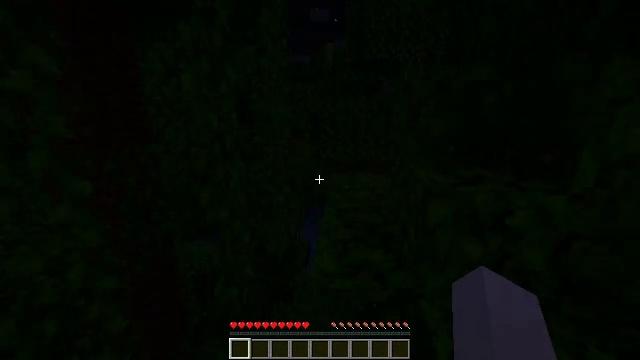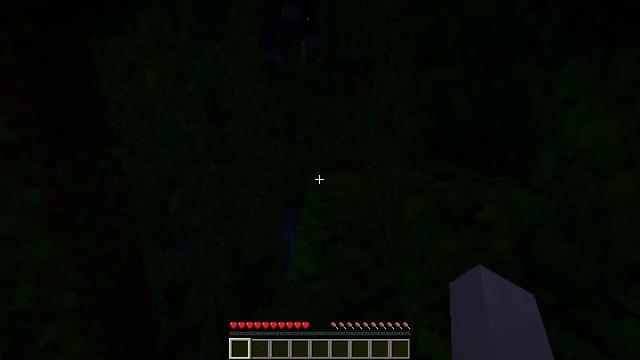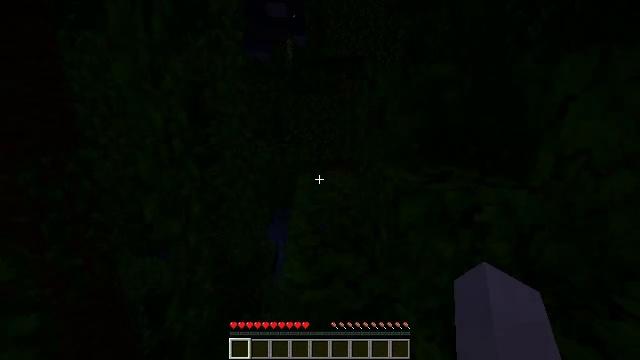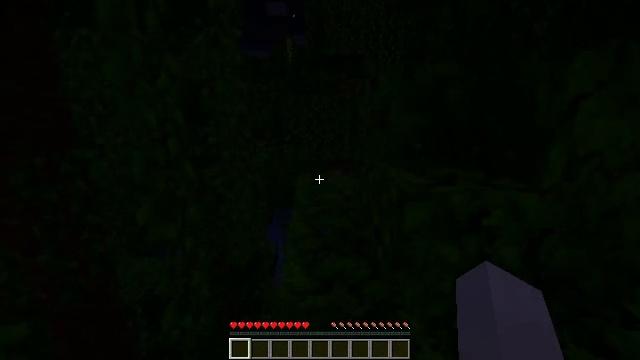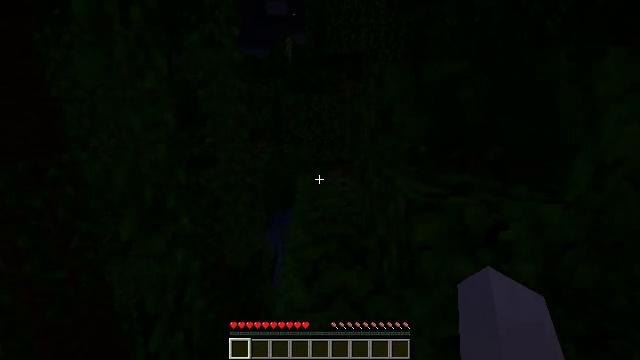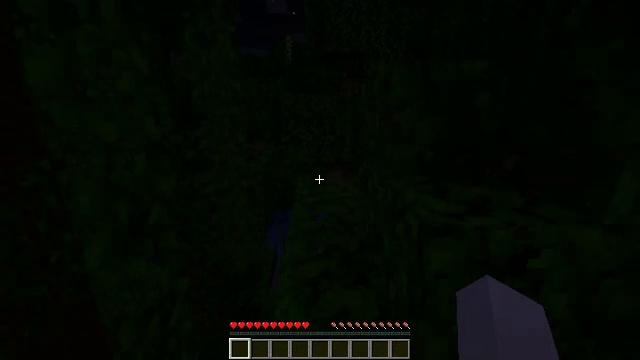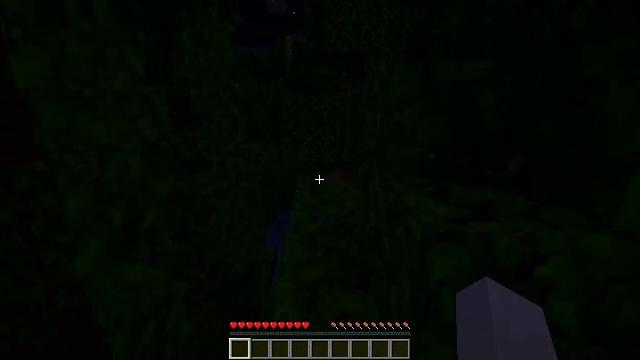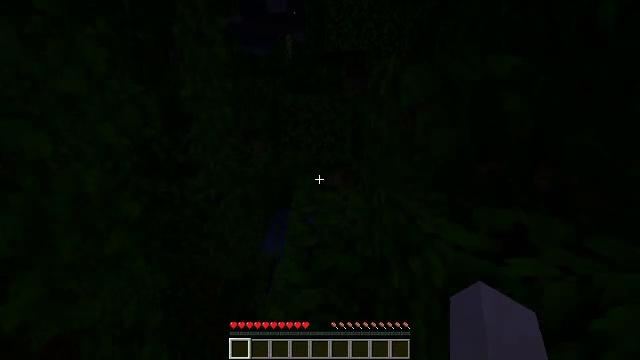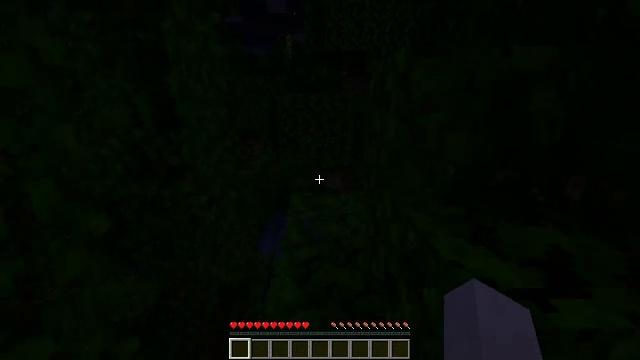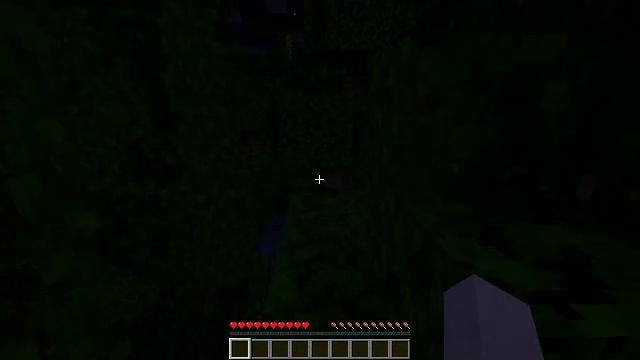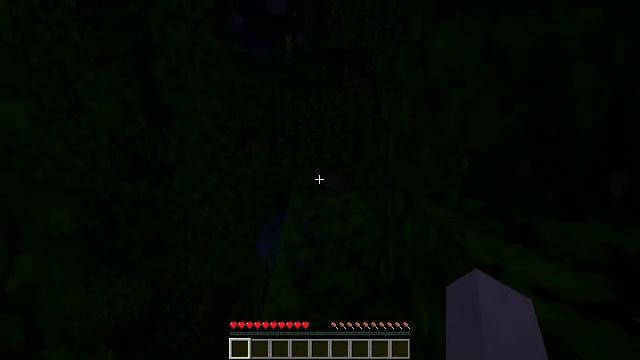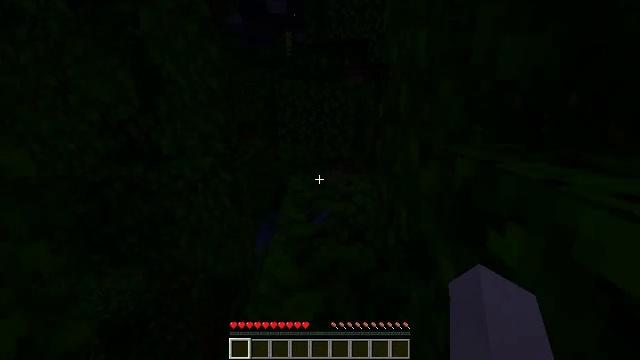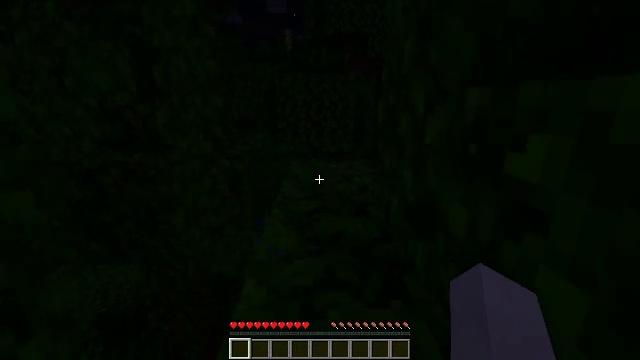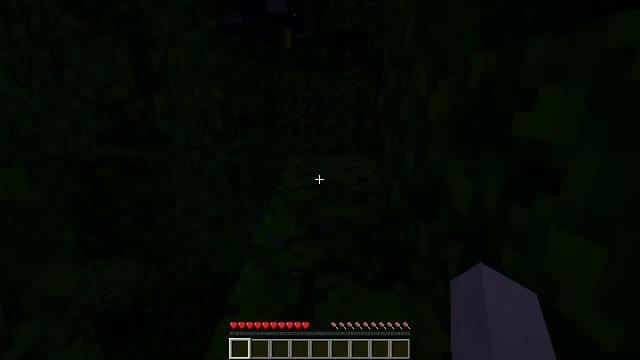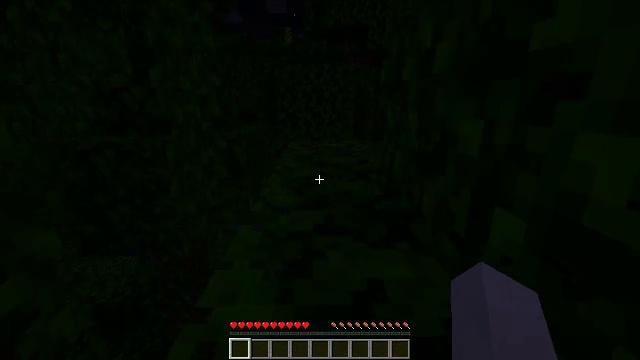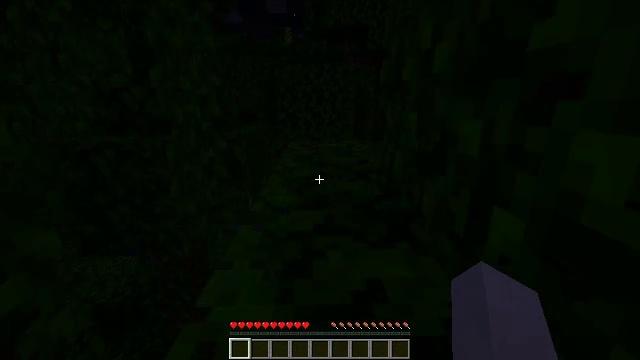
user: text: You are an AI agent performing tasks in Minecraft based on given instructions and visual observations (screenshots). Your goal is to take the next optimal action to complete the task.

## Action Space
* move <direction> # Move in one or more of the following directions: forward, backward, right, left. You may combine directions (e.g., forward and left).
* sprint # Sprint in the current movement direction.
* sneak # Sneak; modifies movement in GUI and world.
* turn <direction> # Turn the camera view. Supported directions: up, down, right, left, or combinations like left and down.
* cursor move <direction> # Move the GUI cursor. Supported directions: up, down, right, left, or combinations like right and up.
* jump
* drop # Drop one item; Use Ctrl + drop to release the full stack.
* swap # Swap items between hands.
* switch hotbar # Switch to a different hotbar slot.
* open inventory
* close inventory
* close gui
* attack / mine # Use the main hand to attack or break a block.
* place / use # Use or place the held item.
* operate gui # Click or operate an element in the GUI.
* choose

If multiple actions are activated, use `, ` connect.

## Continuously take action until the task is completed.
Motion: motion action
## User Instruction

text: Collect bamboo for crafting.
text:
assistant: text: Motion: turn right
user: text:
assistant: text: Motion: move forward, turn right
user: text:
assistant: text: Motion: move forward
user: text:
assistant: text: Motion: move forward
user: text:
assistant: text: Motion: move forward
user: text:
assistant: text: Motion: move forward
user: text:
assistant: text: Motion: move forward
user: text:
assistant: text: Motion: move forward
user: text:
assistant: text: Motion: move forward
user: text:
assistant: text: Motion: move forward
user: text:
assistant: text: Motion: move forward
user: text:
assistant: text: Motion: move forward
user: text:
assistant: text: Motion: move forward
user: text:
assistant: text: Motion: move forward
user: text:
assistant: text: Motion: move forward
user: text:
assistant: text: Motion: move forward
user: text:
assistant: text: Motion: move forward
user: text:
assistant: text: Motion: move forward
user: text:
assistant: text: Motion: move forward
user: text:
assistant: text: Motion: move forward
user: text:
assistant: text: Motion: move forward, jump
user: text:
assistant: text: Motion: move forward, jump
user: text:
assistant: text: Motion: move forward, jump
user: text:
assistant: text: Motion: move forward, jump
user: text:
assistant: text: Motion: move forward
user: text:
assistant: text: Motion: move forward
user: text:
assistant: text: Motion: move forward
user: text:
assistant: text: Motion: move forward
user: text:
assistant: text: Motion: move forward
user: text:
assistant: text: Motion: move forward